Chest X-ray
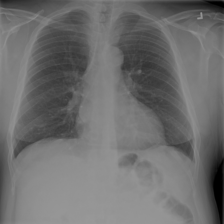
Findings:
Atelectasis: negative
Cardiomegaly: positive
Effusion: negative
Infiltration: negative
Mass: negative
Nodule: negative
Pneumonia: negative
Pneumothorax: negative
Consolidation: negative
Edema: negative
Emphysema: negative
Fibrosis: negative
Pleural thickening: negative
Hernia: negative